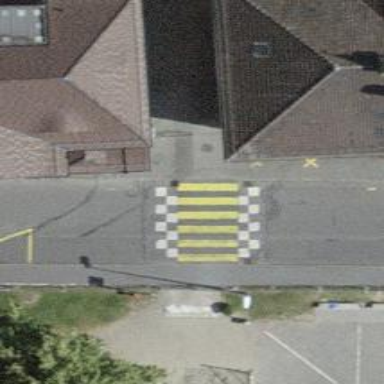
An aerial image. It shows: Footway with zebra crossing.